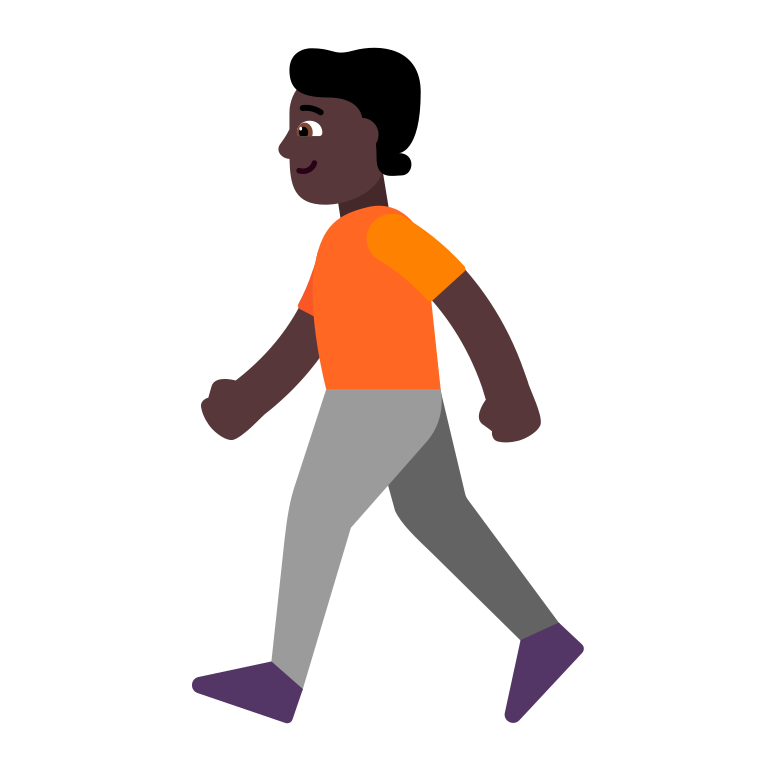
person walking flat dark